Question: I want a popup menu above a button:

Delphi wraps the Win32 menu system in a way that seems to preclude every mode or flag that the underlying Win32 API provides that was not in the VCL author's brain on that day. One such example appears to be the 'TPM_BOTTOMALIGN' which can be passed into 'TrackPopupMenu' but, the Delphi wrapper appears to render this not only impossible in the stock VCL, but by injudicious use of private and protected methods, is impossible (at least seems to me to be impossible) to do either accurately at runtime, or by overrides. The VCL component TPopupMenu is not very well designed either, as it should have had a virtual method called 'PrepareForTrackPopupMenu' that did everything other than the call to 'TrackPopupMenu' or 'TrackPopupMenuEx', and then allow someone to override a method that actually invokes that Win32 method. But that's too late now. Maybe Delphi XE5 will have this basic coverage of the Win32 API done right.
Approaches I have tried:
Approach A: Use METRICS or Fonts:
Accurately determine height of a popup menu so I can subtract the Y value before calling popupmenu.Popup(x,y). Results: Would have to handle all variants of Windows theming, and make assumptions that I seem unable to be sure about. Seems unlikely to result in good results in the real world. Here's an example of a basic font metrics approach:
'''
height := aPopupMenu.items.count * (abs(font.height) + 6) + 34;
'''
You can take into account hidden items, and for a single version of windows with a single theme mode setting in effect, you might get close like that, but not exactly right.
Approach B: Let Windows Do It:
Try to pass in 'TPM_BOTTOMALIGN' to eventually reach Win32 API call 'TrackPopupMenu'.
So far, i think I can do it, if I modify the VCL menus.pas.. I am using Delphi 2007 in this project. I am not all that happy about that idea though.
Here is the kind of code I am trying:
'''
procedure TMyForm.ButtonClick(Sender: TObject);
var
pt:TPoint;
popupMenuHeightEstimate:Integer;
begin
// alas, how to do this accurately, what with themes, and the OnMeasureItem event
// changing things at runtime.
popupMenuHeightEstimate := PopupMenuHeight(BookingsPopupMenu);
pt.X := 0;
pt.Y := -1*popupMenuHeightEstimate;
pt := aButton.ClientToScreen(pt); // do the math for me.
aPopupMenu.popup( pt.X, pt.Y );
end;
'''
Alternatively I wanted to do this:
'''
pt.X := 0;
pt.Y := 0;
pt := aButton.ClientToScreen(pt); // do the math for me.
aPopupMenu.popupEx( pt.X, pt.Y, TPM_BOTTOMALIGN);
'''
Of course, popupEx is not there in the VCL. Nor any way to pass in more
flags to 'TrackPopupMenu' than those that the VCL guys added probably in 1995,
in version 1.0.
Note: I believe the problem of estimating the height before showing the menu is impossible, thus we should be actually having the problem solved by 'TrackPopupMenu' not by estimating the height.
Update: Calling 'TrackPopupMenu' directly does not work, because the rest of the steps in the VCL method 'TPopupMenu.Popup(x,y)' are necessary to invoke for my application to paint its menu and have it look correct, however it is impossible to invoke them without evil trickery because they are private methods. Modifying the VCL is a hellish proposition and I don't wish to entertain that either.
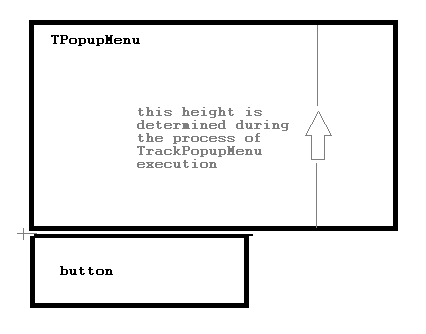
Answer: A little bit hacky, but it might solve it.
Declare an interceptor class for TPopupMenu overriding Popup:
'''
type
TPopupMenu = class(Vcl.Menus.TPopupMenu)
public
procedure Popup(X, Y: Integer); override;
end;
procedure TPopupMenu.Popup(X, Y: Integer);
const
Flags: array[Boolean, TPopupAlignment] of Word =
((TPM_LEFTALIGN, TPM_RIGHTALIGN, TPM_CENTERALIGN),
(TPM_RIGHTALIGN, TPM_LEFTALIGN, TPM_CENTERALIGN));
Buttons: array[TTrackButton] of Word = (TPM_RIGHTBUTTON, TPM_LEFTBUTTON);
var
AFlags: Integer;
begin
PostMessage(PopupList.Window, WM_CANCELMODE, 0, 0);
inherited;
AFlags := Flags[UseRightToLeftAlignment, Alignment] or
Buttons[TrackButton] or
TPM_BOTTOMALIGN or
(Byte(MenuAnimation) shl 10);
TrackPopupMenu(Items.Handle, AFlags, X, Y, 0 { reserved }, PopupList.Window, nil);
end;
'''
The trick is to post a cancel message to the menu window which cancels the inherited TrackPopupMenu call.